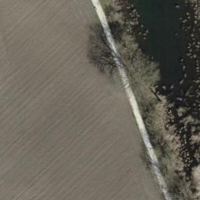
EUNIS habitat code: 52
Species observed at this site:
Phragmites australis
Cygnus olor
Fumaria officinalis
Amaranthus blitum